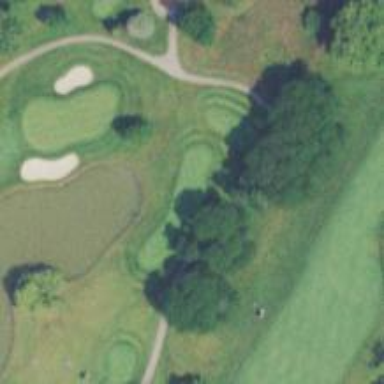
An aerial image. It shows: Golf tee.